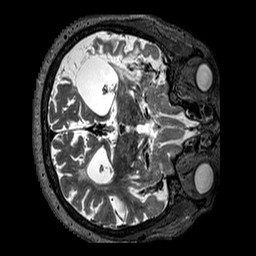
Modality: T2w
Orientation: axial
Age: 66
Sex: female
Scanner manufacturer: siemens
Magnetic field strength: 3 T
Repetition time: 3.2 s
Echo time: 0.567 s